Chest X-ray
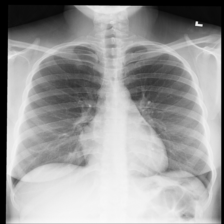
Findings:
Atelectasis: negative
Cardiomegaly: negative
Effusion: negative
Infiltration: negative
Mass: negative
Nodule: negative
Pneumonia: negative
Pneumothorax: negative
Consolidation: negative
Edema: negative
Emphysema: negative
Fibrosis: negative
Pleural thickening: negative
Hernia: negative